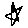
Label: star